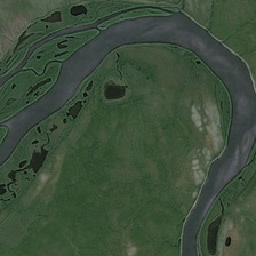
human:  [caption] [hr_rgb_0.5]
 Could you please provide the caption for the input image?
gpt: green vegetation is lush on shore .

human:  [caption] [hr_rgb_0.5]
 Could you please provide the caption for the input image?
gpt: A river distributed on land.

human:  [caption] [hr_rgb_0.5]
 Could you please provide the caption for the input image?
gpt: Rivers distributed on the earth.

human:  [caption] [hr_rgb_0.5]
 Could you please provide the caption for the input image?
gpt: Rivers distributed on the ground.

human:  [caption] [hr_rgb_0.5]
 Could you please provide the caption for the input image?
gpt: The riverbed was scattered on the ground.